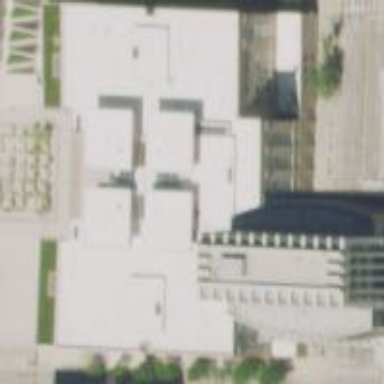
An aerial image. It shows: Courthouse building.